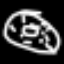
Label: donut